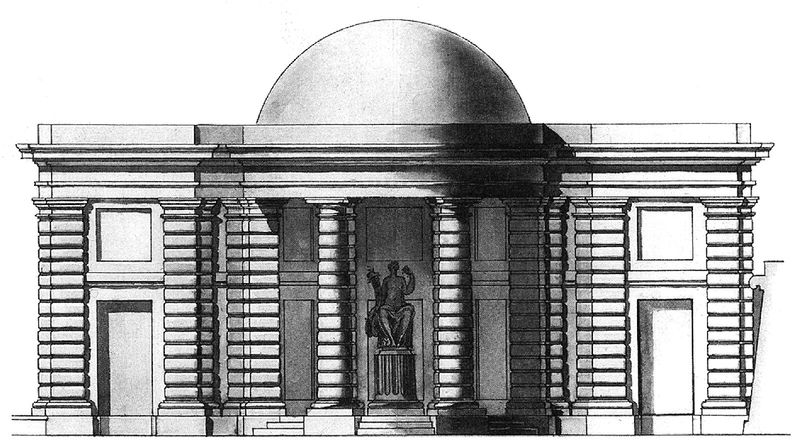
Titel: Entwurf für den Pavillon des Reichtums, Pavilion of Abundance, von Soufflot
Künstler: Jacques Germain Soufflot
Schlagwörter: säulen, sockel, skulptur, fassade, kuppel, treppe, stufen, gesims, portikus, basis